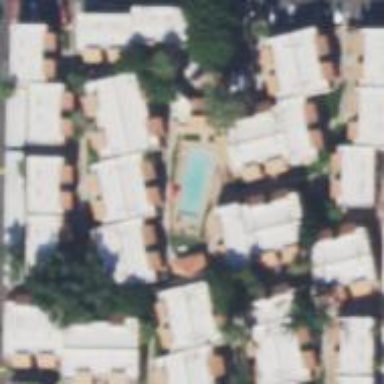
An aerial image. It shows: Swimming pool located in leisure land.